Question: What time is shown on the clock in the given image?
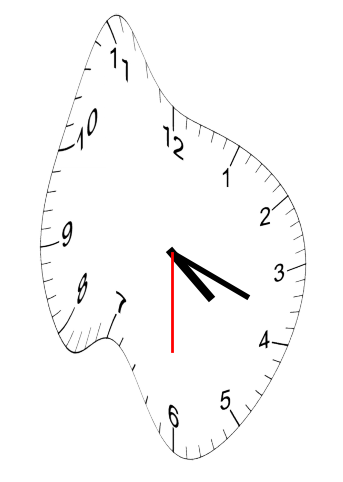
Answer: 04:18:30